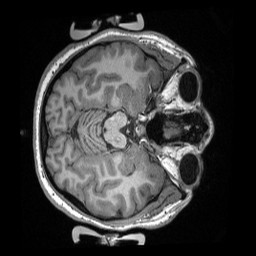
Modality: T1w
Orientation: axial
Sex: female
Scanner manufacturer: siemens
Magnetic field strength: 3 T
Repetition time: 2.3 s
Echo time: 0.00308 s